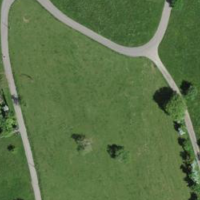
EUNIS habitat code: 25
Species observed at this site:
Hippocrepis comosa